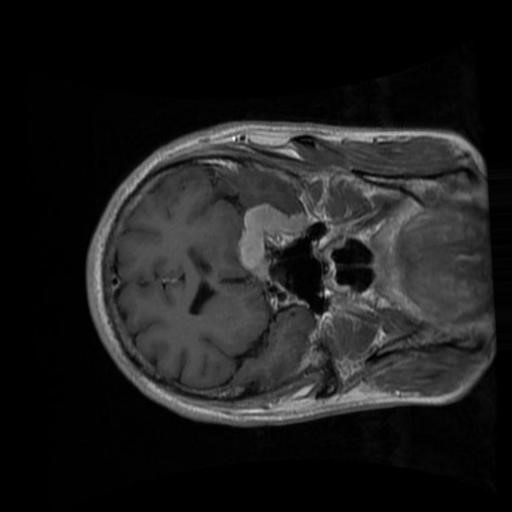
Label: brain_menin